Aerial crown-view tile of a tropical tree (Barro Colorado Island, Panama), acquired 20240918:
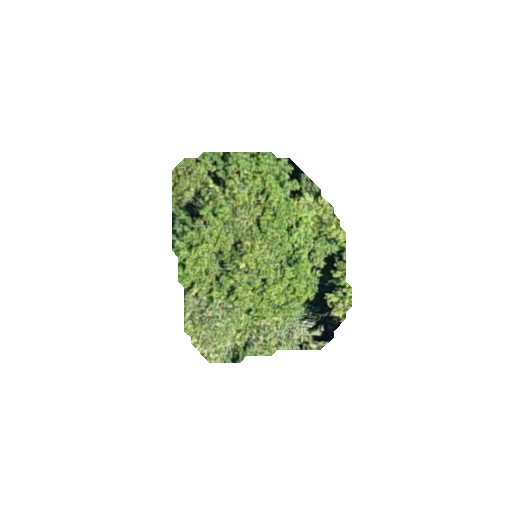
Species: Alseis blackiana
GBIF accepted scientific name: Alseis blackiana
Crown area: 48.016 m²